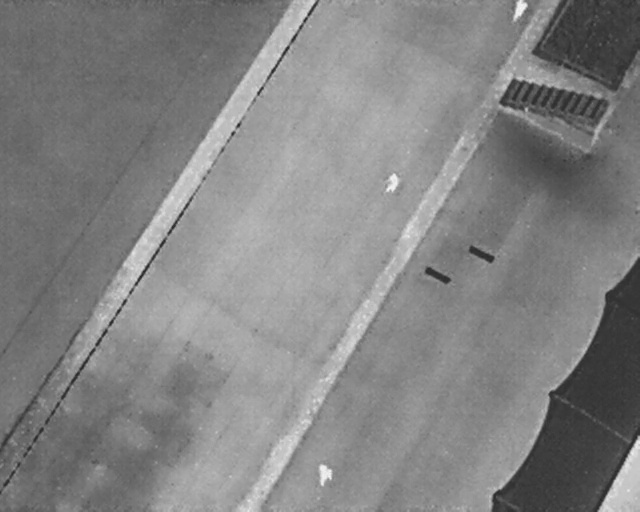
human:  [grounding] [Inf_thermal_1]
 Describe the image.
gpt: In the satellite image, there is  <ref>1 medium person </ref> <box>[[59, 34, 62, 36, 13]]</box> located at center,  <ref>1 medium person </ref> <box>[[79, 1, 82, 2, 22]]</box> located at top right,  <ref>1 large person </ref> <box>[[49, 91, 52, 94, 2]]</box> located at bottom.